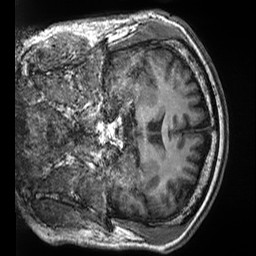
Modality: T1w
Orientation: coronal
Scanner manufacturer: siemens
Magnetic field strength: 3 T
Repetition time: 2.5 s
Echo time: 0.00299 s